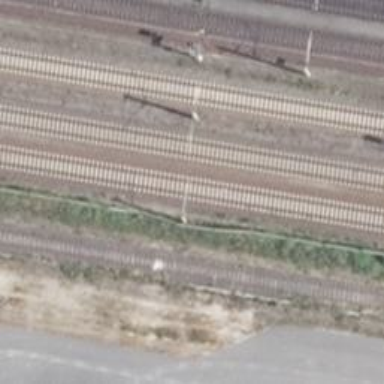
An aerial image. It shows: Railway with electrified contact lines.